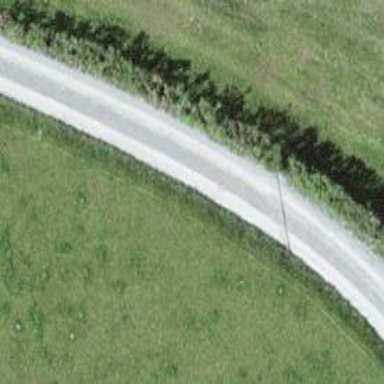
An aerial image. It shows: Unpaved service road.